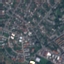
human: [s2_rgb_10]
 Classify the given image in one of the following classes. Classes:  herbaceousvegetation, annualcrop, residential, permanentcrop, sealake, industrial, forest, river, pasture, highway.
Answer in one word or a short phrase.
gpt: Residential